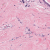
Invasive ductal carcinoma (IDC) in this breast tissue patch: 0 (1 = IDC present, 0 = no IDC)